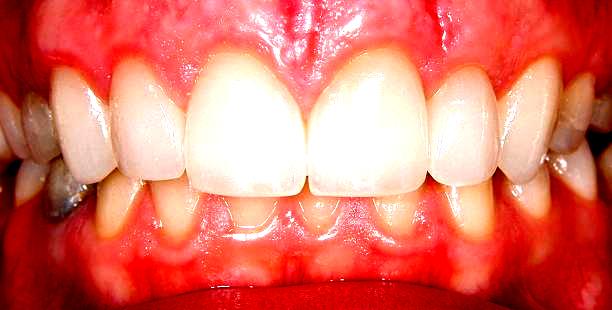
Condition: Gingivitis